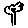
Label: flower